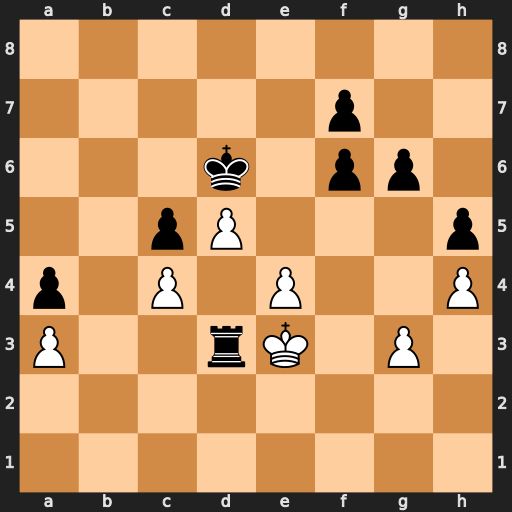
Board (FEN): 8/5p2/3k1pp1/2pP3p/p1P1P2P/P2rK1P1/8/8
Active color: w
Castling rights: -
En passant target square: -
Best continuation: Kxd3 g5 Ke3